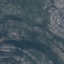
Label: HerbaceousVegetation